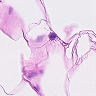
Metastatic tissue present: no